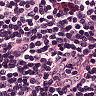
Metastatic tissue present: no